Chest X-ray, PA view. Patient: 43 years old, sex F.
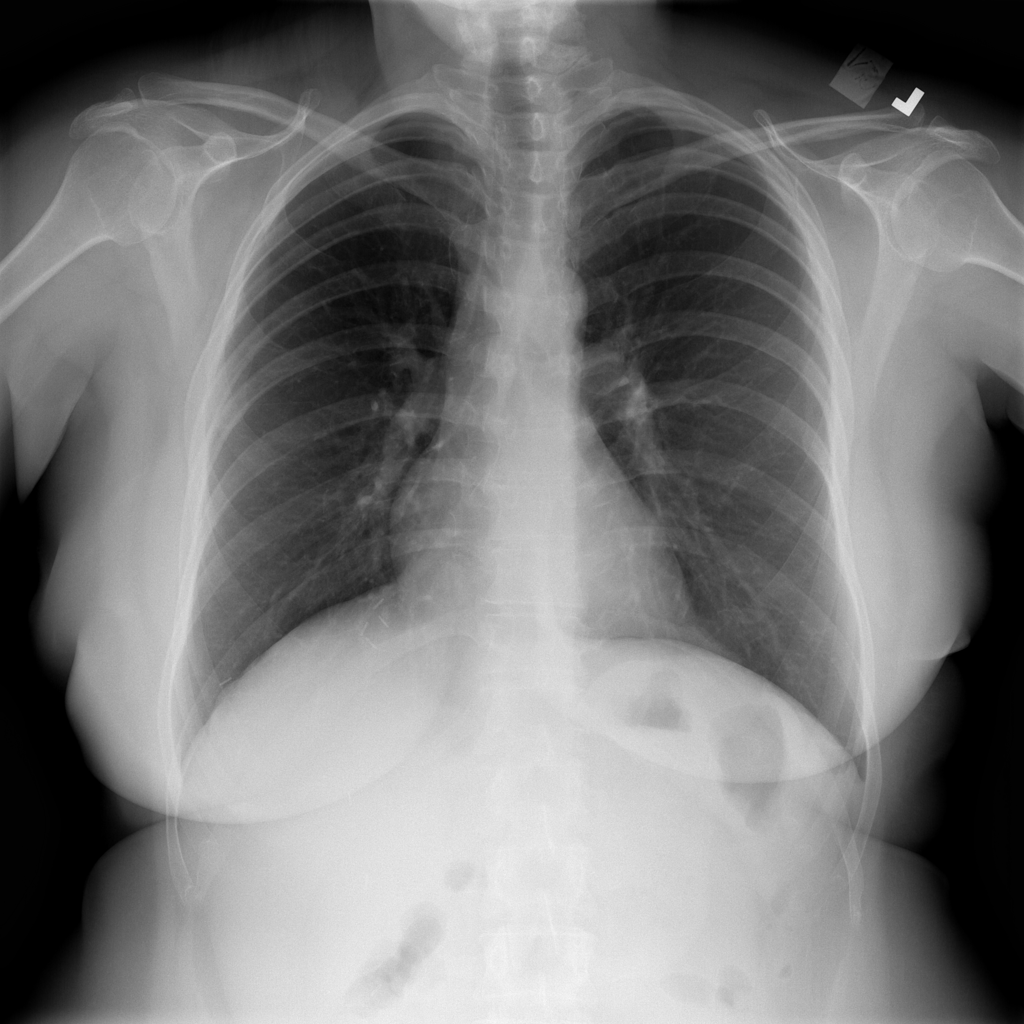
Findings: No Finding